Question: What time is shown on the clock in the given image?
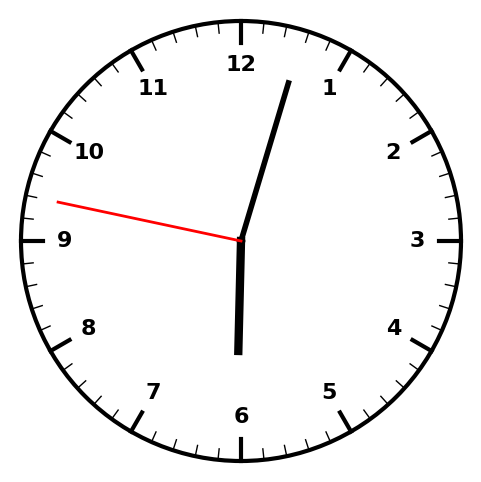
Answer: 06:02:47